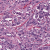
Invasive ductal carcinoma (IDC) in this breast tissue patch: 1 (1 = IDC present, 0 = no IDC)